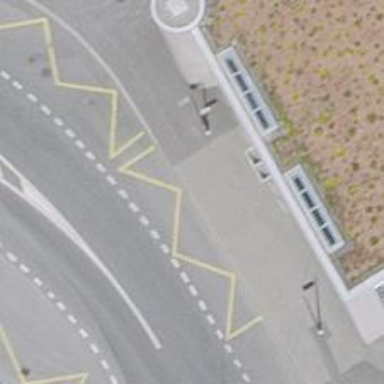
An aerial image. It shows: Bus stop with platform for public transport.